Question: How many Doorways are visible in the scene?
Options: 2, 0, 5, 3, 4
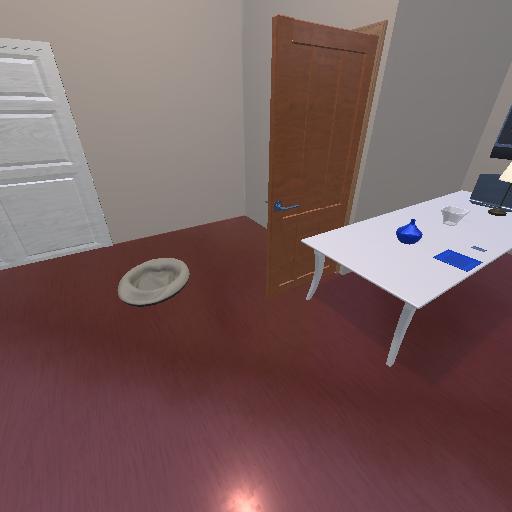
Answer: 2